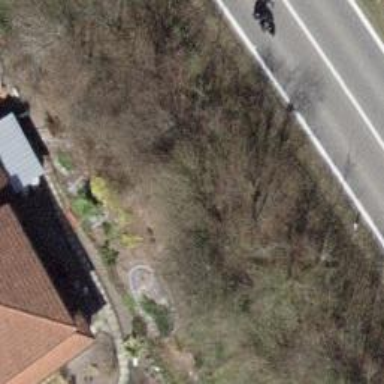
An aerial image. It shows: Hedge barrier.